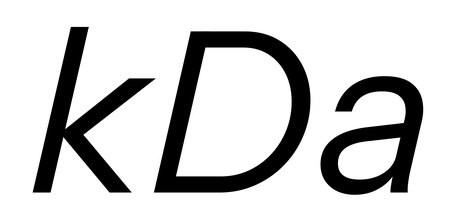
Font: InstrumentSans-Italic_Italic